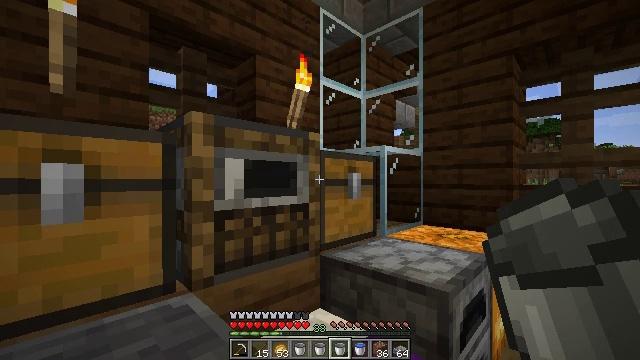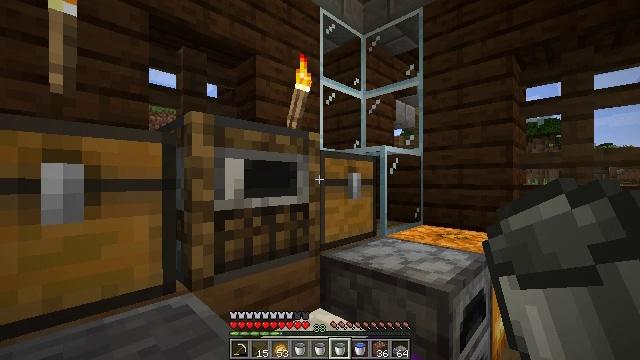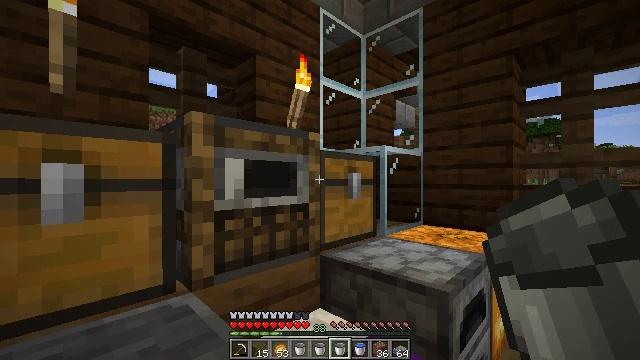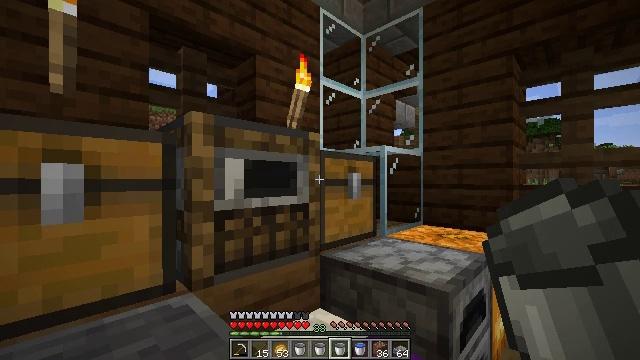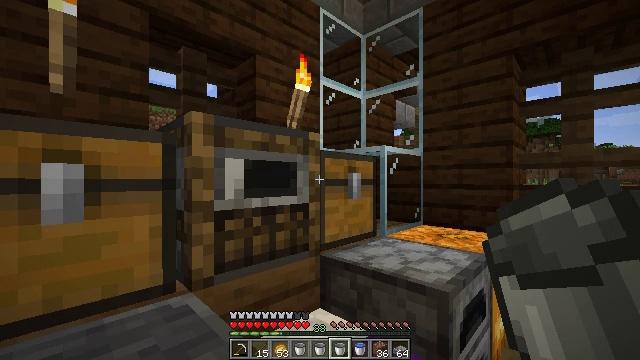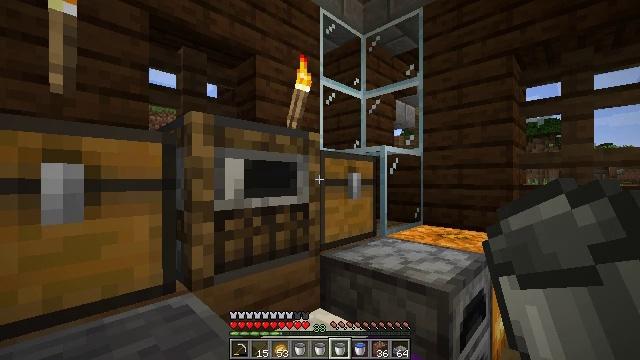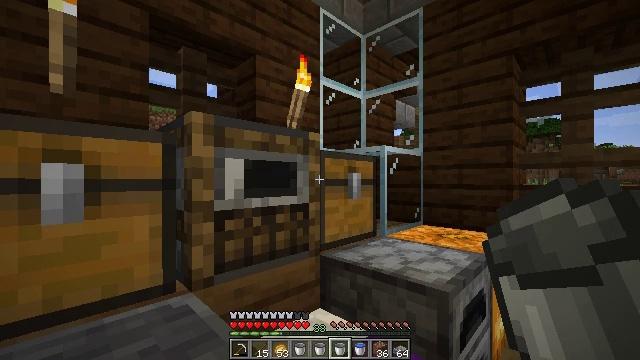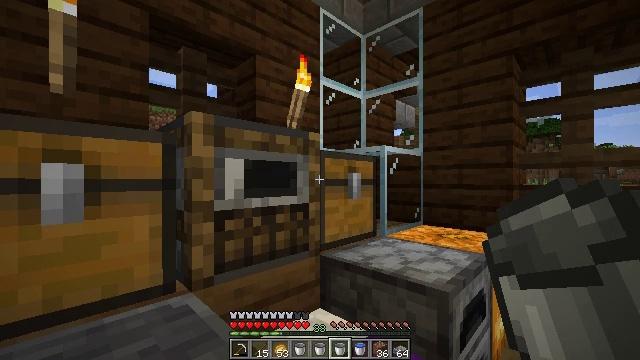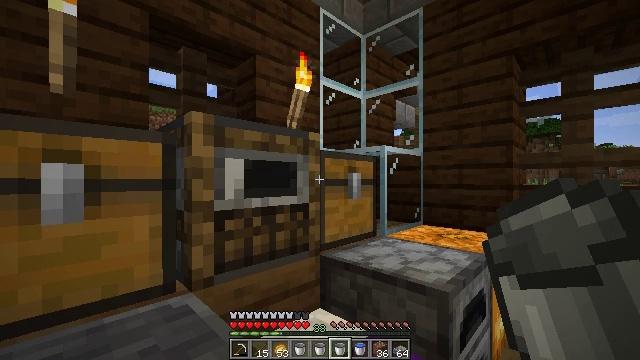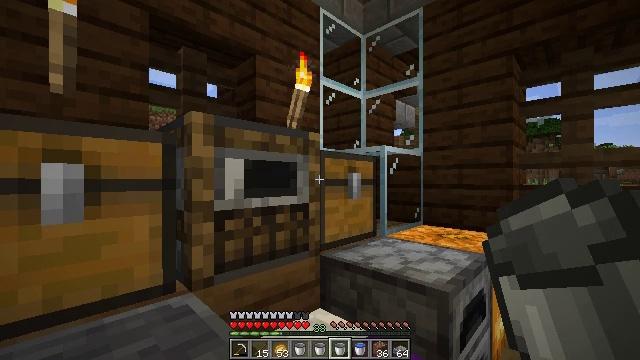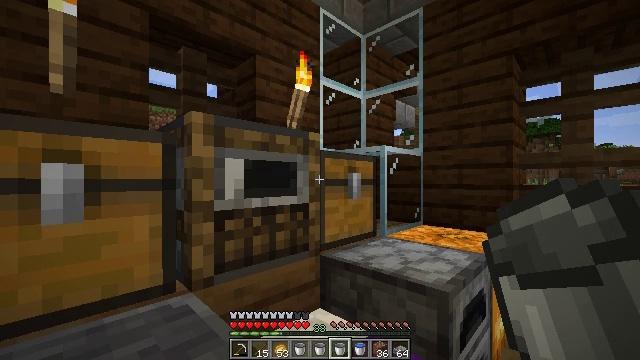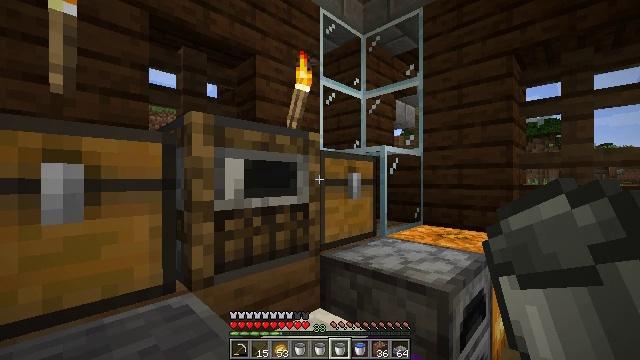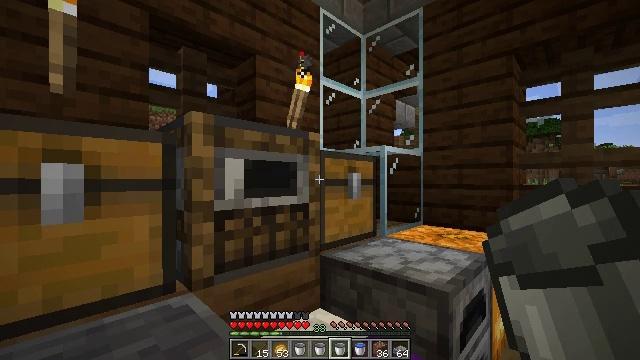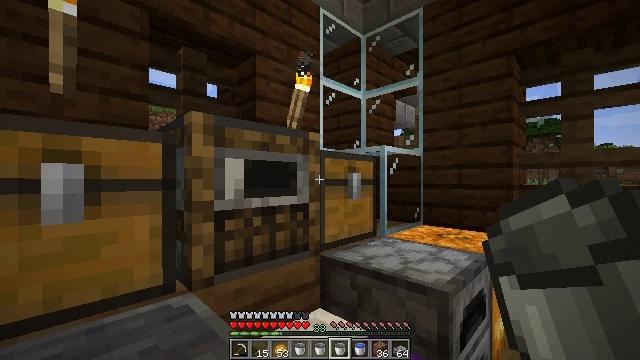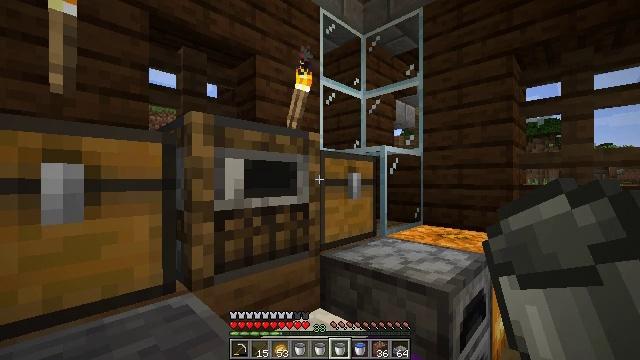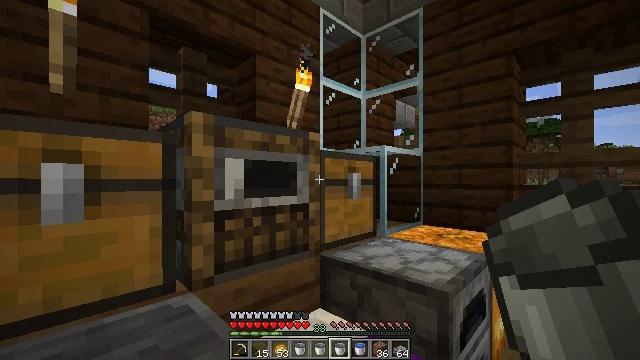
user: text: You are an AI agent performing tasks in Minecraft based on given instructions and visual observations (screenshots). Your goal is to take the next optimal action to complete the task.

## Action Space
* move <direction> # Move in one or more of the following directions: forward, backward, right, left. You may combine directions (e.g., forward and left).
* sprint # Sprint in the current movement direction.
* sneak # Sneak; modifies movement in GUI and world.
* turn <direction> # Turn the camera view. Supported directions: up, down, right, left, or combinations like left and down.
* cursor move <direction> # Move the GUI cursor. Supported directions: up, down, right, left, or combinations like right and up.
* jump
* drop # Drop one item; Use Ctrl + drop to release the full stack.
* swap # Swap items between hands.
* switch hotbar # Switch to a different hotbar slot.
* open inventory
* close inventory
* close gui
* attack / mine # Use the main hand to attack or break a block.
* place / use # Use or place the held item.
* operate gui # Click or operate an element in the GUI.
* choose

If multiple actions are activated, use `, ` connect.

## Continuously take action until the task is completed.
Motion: motion action
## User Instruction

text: Mine spruce leaves from the tree.
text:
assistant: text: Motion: no_op
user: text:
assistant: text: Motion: no_op
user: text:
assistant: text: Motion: no_op
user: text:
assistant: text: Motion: no_op
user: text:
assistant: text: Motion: no_op
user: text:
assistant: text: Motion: no_op
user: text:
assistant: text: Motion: no_op
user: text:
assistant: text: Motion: no_op
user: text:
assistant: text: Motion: no_op
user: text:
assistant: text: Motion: no_op
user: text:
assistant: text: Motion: no_op
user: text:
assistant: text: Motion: no_op
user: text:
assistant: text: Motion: no_op
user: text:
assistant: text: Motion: no_op
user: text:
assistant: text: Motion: no_op
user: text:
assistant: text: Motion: no_op
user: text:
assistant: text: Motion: no_op
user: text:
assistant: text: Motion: no_op
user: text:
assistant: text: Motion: no_op
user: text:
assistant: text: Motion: no_op
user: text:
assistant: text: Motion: no_op
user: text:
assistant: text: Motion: no_op
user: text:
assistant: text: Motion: no_op
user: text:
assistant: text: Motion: no_op
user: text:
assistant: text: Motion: no_op
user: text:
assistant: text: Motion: no_op
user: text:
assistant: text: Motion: no_op
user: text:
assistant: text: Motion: no_op
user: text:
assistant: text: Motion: no_op
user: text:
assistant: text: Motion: no_op